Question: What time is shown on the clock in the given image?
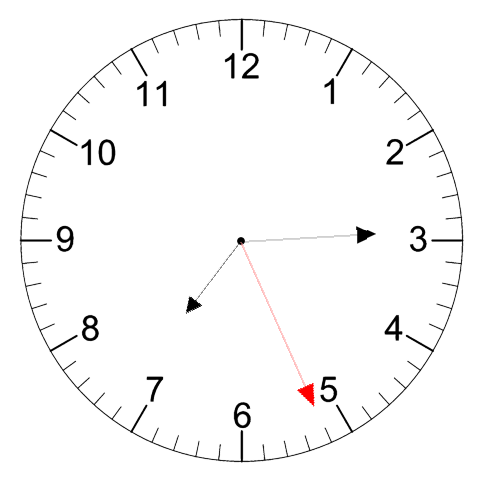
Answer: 07:14:26